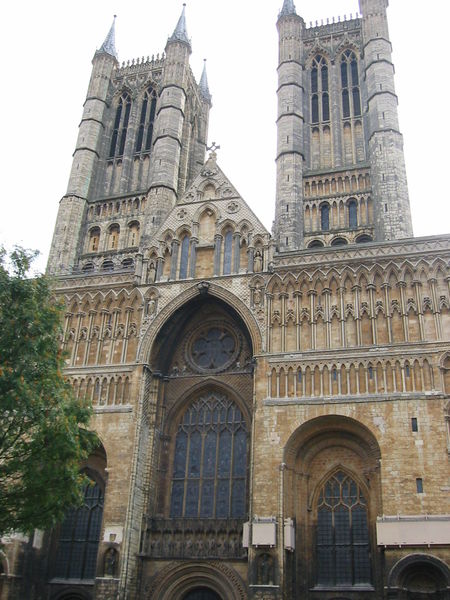
Titel: Kathedrale von Lincoln
Standort: Lincoln, Kathedrale (EU - GB)
Schlagwörter: fenster, frankreich, säule, gebäude, rose, architektur, stein, kirche, spitzen, england, gotik, turm, bogen, fassade, rundbogen, eingang, türme, rundfenster, kathedrale, fries, portal, rosette, spitzbogen, maßwerk, westfassade, westwerk, rondo, fiale, verierung